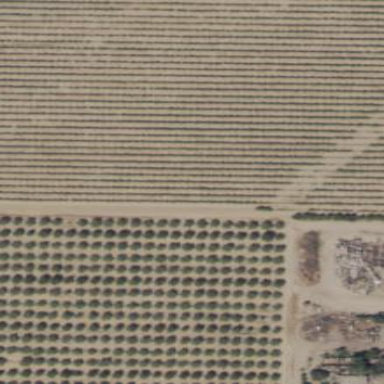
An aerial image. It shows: Vineyard.